Question: I'm trying to show images using 'Picasso' library but I'm encountering some problems.
I added this
'''
dependencies {
compile 'com.android.support:appcompat-v7:+'
compile 'com.squareup.picasso:picasso:2.1.1'
}
'''
in the 'build.gradle' but I have a problem and I'm stuck. Could you help me please?

Sorry for the dummy question but there's always the first time ;)
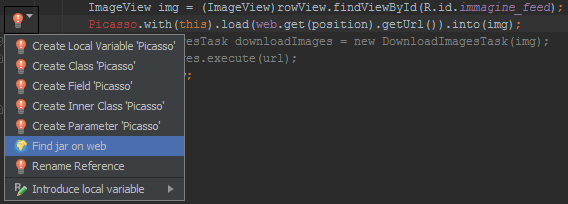
Answer: Try pressing the "Sync Project with Gradle Files" button at the top.